Question: Security feature?
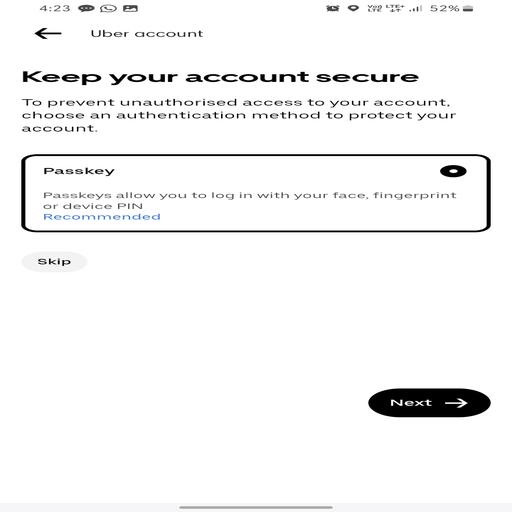
Answer: Passkey